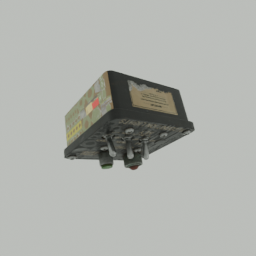
Label: electronics